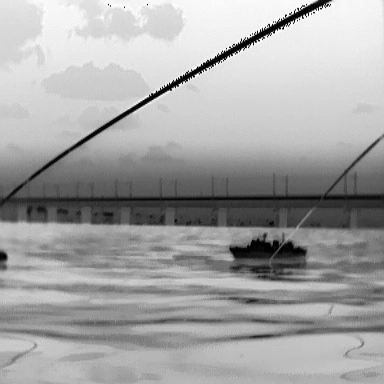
There is a warship in the infrared image.